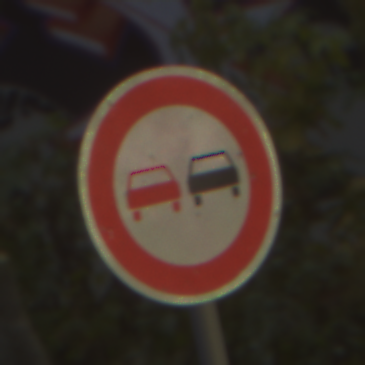
Verkehrszeichen: Ueberholverbot
Umgebung: Outdoor, Urban
Tageszeit: MorningAfternoon
Wetter: PartlyCloudy
Licht: Natural
Jahreszeit: NotSpecified
Kontrast: LowContrast